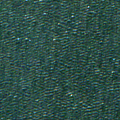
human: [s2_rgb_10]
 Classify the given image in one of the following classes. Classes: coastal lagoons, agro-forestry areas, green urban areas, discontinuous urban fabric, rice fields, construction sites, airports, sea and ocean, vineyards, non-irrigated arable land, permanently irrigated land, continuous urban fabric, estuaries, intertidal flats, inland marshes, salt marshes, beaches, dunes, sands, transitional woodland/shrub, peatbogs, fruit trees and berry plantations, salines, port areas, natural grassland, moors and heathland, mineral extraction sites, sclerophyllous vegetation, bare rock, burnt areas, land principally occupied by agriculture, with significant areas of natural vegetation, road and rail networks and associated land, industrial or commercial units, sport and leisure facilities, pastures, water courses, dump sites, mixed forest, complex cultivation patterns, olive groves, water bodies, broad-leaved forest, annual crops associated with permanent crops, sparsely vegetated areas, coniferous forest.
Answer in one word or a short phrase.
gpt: sea and ocean